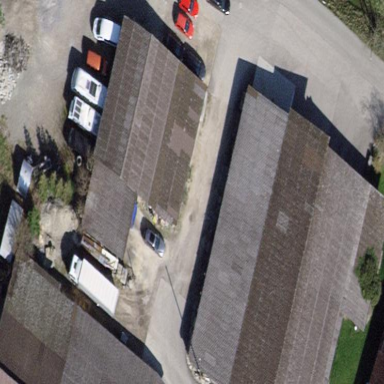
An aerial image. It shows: Group of garages.